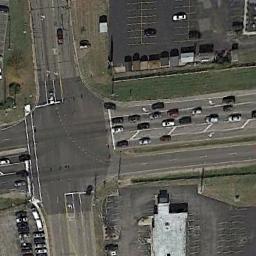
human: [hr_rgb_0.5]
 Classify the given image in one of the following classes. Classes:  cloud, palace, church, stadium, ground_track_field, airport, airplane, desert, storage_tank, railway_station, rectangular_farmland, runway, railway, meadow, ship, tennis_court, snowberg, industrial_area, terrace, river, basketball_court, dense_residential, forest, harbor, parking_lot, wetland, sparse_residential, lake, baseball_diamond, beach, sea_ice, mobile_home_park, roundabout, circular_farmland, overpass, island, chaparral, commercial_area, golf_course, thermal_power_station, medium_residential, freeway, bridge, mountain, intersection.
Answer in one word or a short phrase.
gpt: intersection